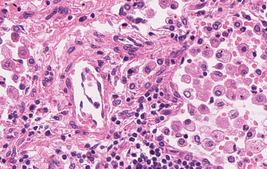
Tumor epithelial tissue: yes
Tumor-associated stroma tissue: yes
Normal tissue: no